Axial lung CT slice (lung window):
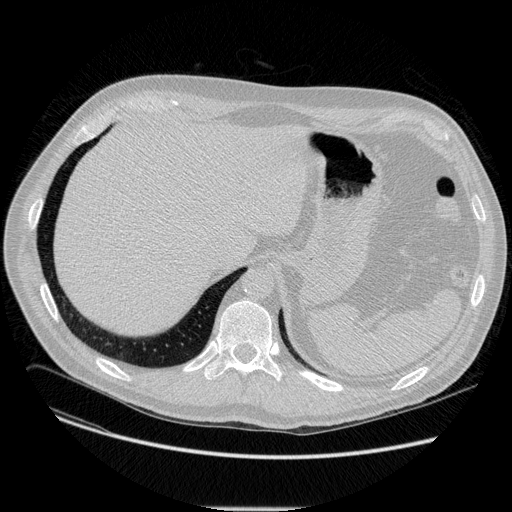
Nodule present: no